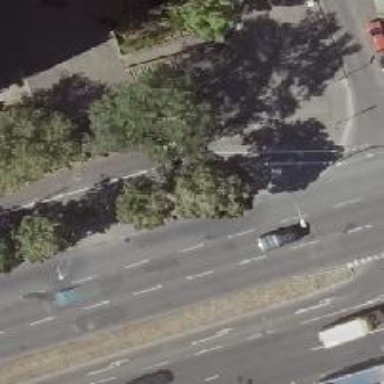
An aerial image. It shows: Asphalt footway with cycleway alongside it.